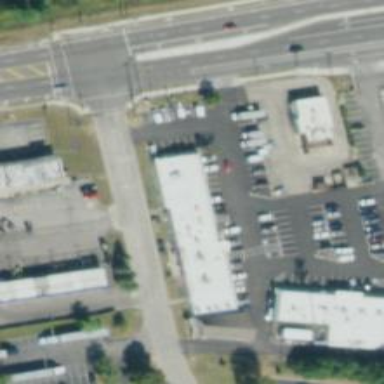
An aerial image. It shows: Grocery shop.